Question: I am using mat-tree (<URL> from Angular Materials. When expanding a parent-tree-node, I want to animate the appearance and disappearance of the child-tree-nodes.
Here is an example of how I would like the animation to be:

I know that Angular is offering a feature for animations, but yet I couldn't find out how to animate mat-tree.
Is it possible to animate mat-tree of Angular Material? Or am I forced to code my own tree-menu if I want that kind of animation?
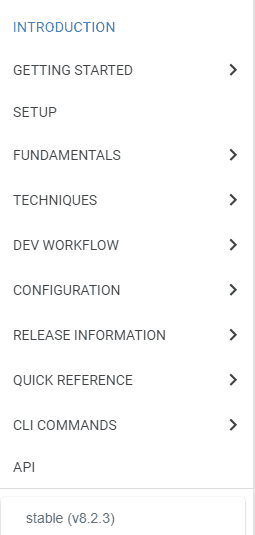
Answer: it's just add animation to the tag mat-tree-node
your animation can be like
'''
animations: [
trigger('simpleFade', [
transition(':enter', [
style({ opacity:0 }),
animate(350)
])])]
'''
But if you don't want animate the main tree, you must use some like
'''
animations: [
trigger('simpleFade', [
transition('*=>1', [
style({ opacity:0 }),
animate(350)
])])]
'''
then you use '[@simpleFade]="node.level?1:0"'
'''
<mat-tree [dataSource]="dataSource" [treeControl]="treeControl">
<!--see that you only want the animation when becomes 1, so check the level-->
<mat-tree-node *matTreeNodeDef="let node" matTreeNodePadding
[@simpleFade]="node.level?1:0">
<button mat-icon-button disabled></button>
{{node.name}}
</mat-tree-node>
<!--see that you only want the animation when becomes 1, so check the level-->
<mat-tree-node *matTreeNodeDef="let node;when: hasChild" matTreeNodePadding
[@simpleFade]="node.level?1:0">
<button mat-icon-button matTreeNodeToggle
[attr.aria-label]="'toggle ' + node.name">
<mat-icon class="mat-icon-rtl-mirror">
{{treeControl.isExpanded(node) ? 'expand_more' : 'chevron_right'}}
</mat-icon>
</button>
{{node.name}}
</mat-tree-node>
</mat-tree>
'''
See <URL>